Question: I need to find the 'inner' angle in degrees between two segments (lines), the less than 180 degrees that is.
Any fast way to do it in python2.7? (Shapely doesnt seem to have a function for this)
segment1 is x1,y1,x2,y2
segment2 is x3,y3,x4,y4

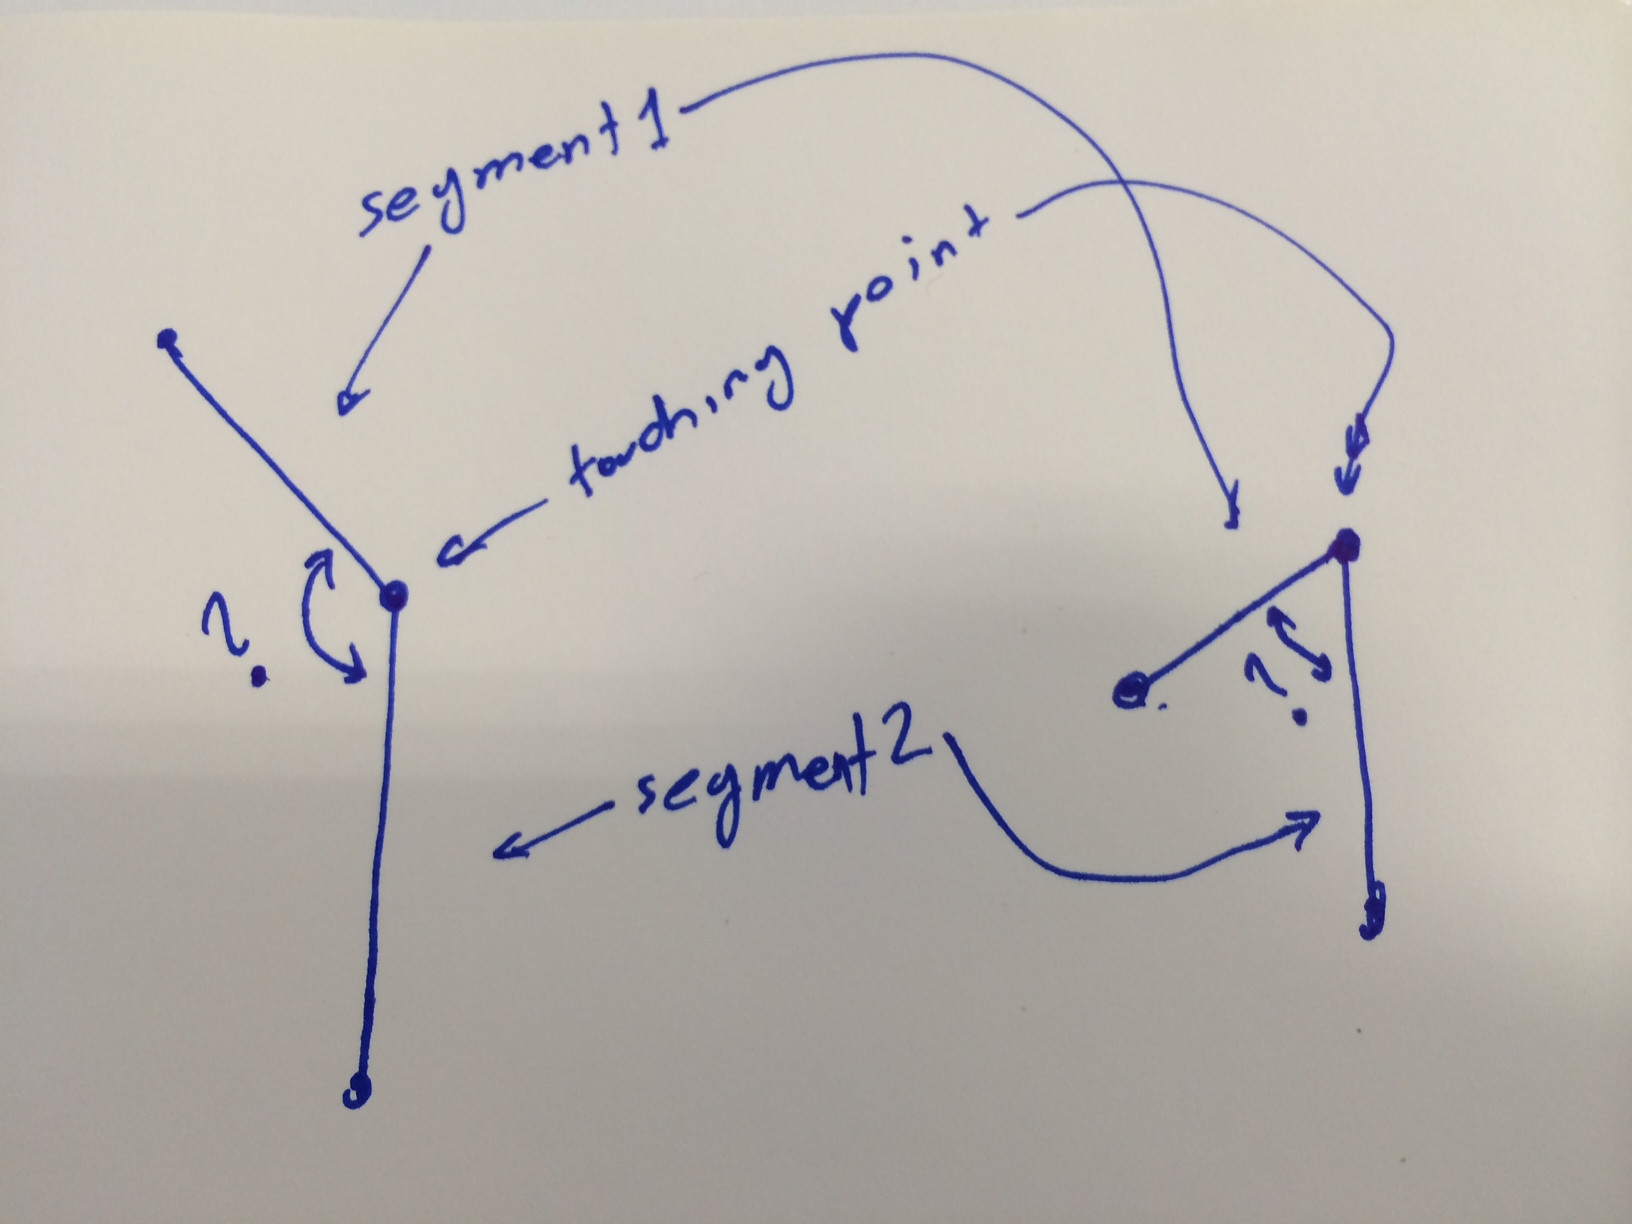
Answer: I originally suggested using the <URL> in vector form: if your two line segments are given by the vectors and , and the angle between them is th, then
> * = || || cos th
and so
> th = cos(( * ) / || ||)
But as Alex Wien points out in comments, this gives poor results when th is close to zero:
'''
>>> theta = 1e-6
>>> a = Vector(1, 0)
>>> b = Vector(cos(theta), sin(theta))
>>> acos(a.dot(b) / (a.length * b.length))
9.999334257726859e-07
>>> abs(theta - _) / theta
6.657422731408927e-05
'''
which is a relative error of getting on for one part in ten thousand. For very small angles you can get 100% relative error:
'''
>>> theta = 1e-9
>>> a = Vector(1, 0)
>>> b = Vector(cos(theta), sin(theta))
>>> acos(a.dot(b) / (a.length * b.length))
0.0
'''
An alternative formula uses the arc tangent instead of the arc cosine:
> th = tan(| x | / ( * ))
and this gives a more accurate result for small angles:
'''
>>> atan2(abs(a.cross(b)), a.dot(b))
1e-09
>>> theta == _
True
'''
(The alternative formula follows from the <URL>